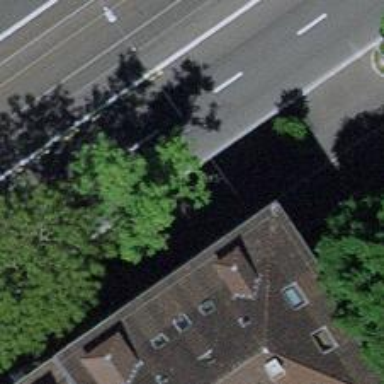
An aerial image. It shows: Tree-lined avenue.